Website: ulta-beauty
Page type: address-validator
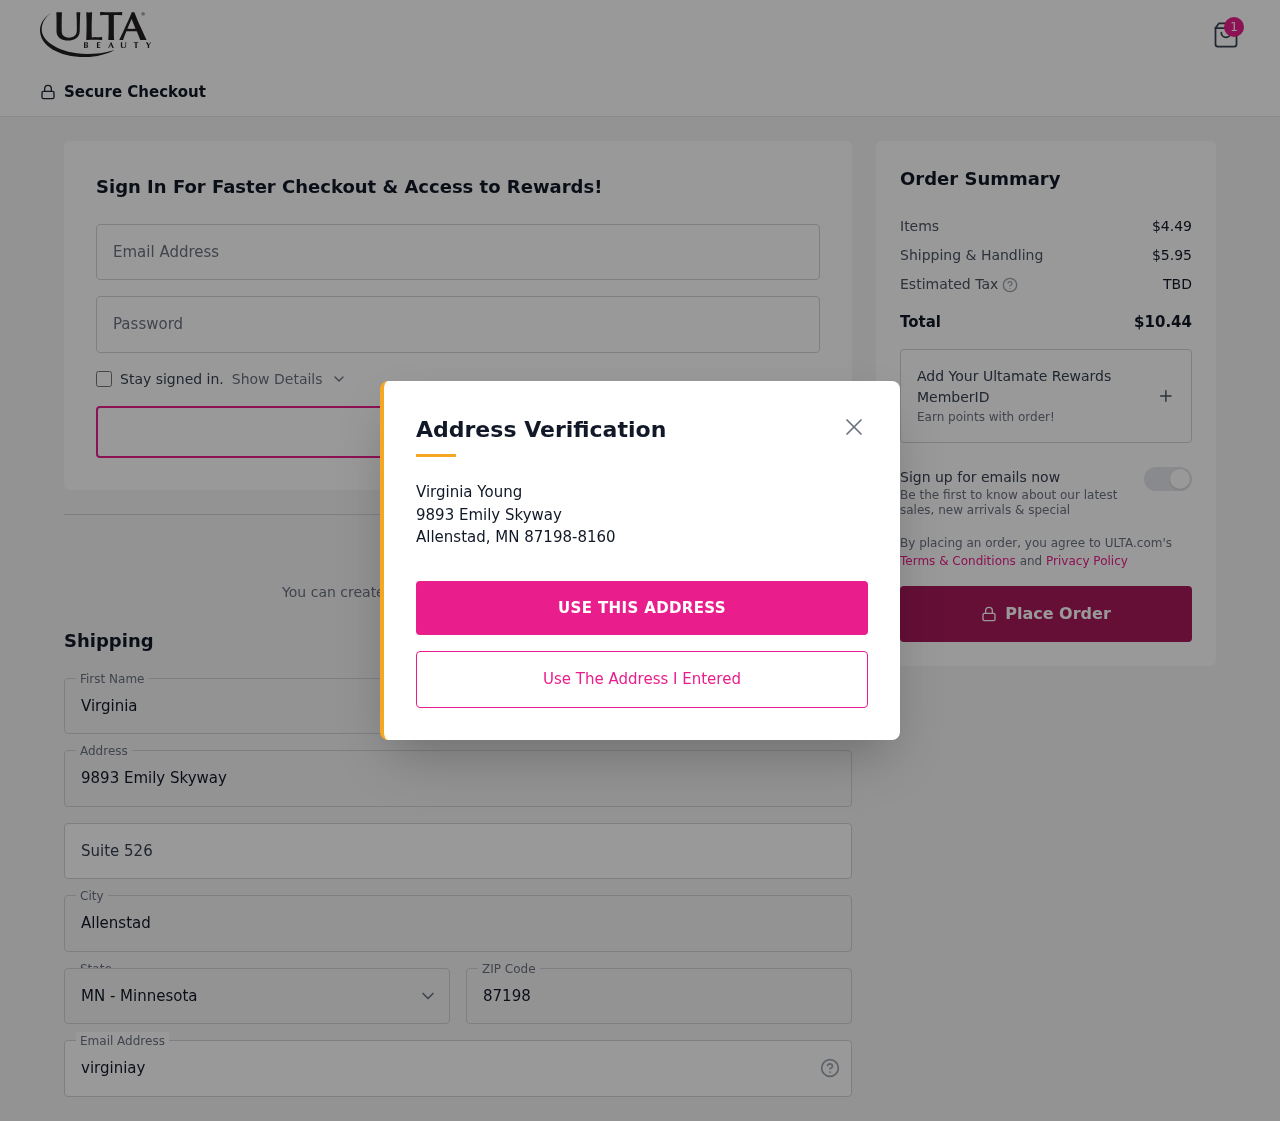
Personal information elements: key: PII_CITY
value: Allenstad
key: PII_EMAIL
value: virginiayoung@yahoo.com
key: PII_FIRSTNAME
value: Virginia
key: PII_LASTNAME
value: Young
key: PII_POSTCODE
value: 87198
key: PII_STATE_ABBR
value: MN
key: PII_STREET
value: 9893 Emily Skyway
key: PII_STREET2
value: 9893 Emily Skyway
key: PII_STREET2
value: Suite 526
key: PII_FULLNAME2
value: Virginia Young
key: PII_CITY2
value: Allenstad
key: PII_STATE_ABBR2
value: MN
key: PII_POSTCODE_FULL
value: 87198
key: PII_POSTCODE_EXT
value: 8160
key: PII_POSTCODE_NUMERIC
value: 87198
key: PII_POSTCODE_EXT_NUMERIC
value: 8160
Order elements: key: ORDER_NUM_ITEMS
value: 1
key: ORDER_SUBTOTAL
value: $4.49
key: ORDER_SHIPPING_COST
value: $5.95
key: ORDER_TOTAL
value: $10.44